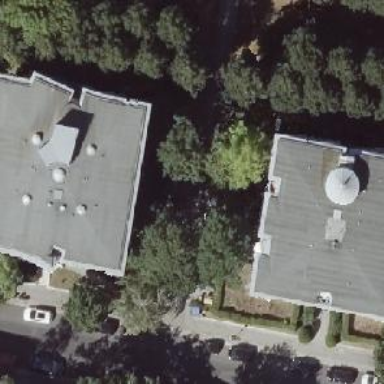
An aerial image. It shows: Flat-roofed apartment building.